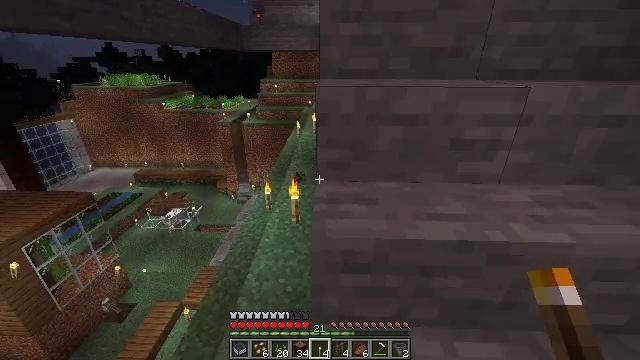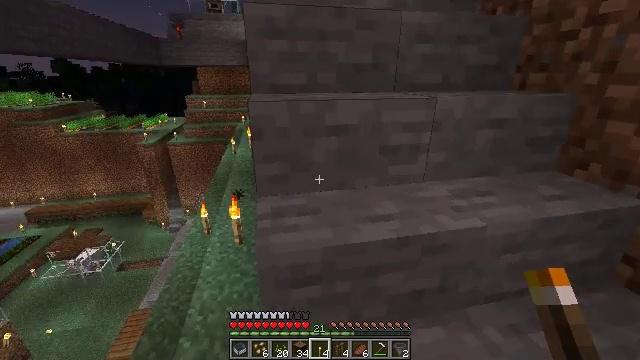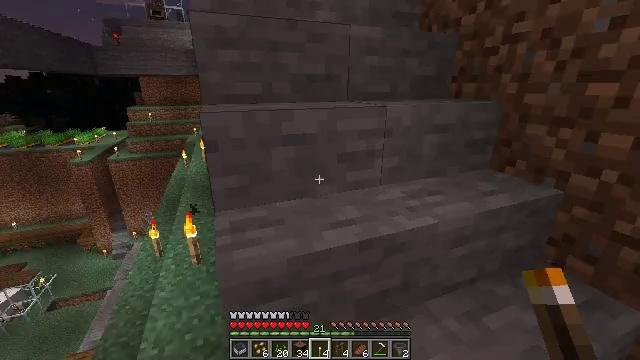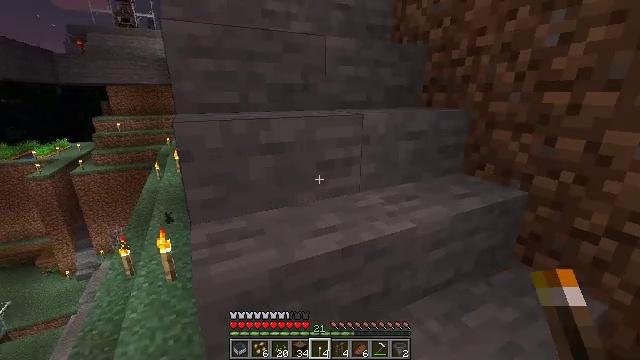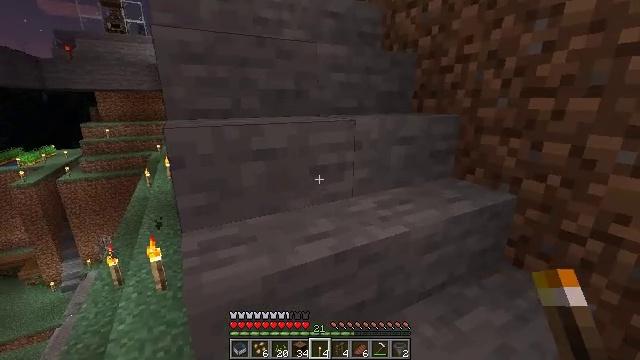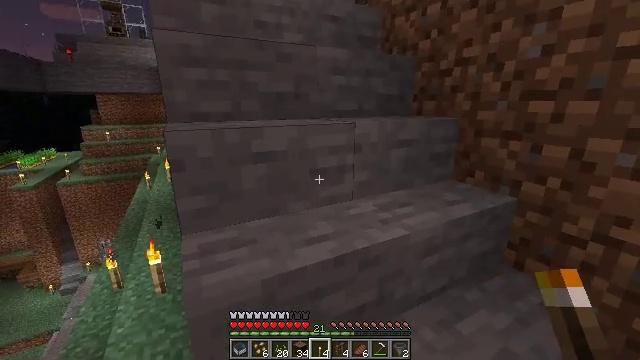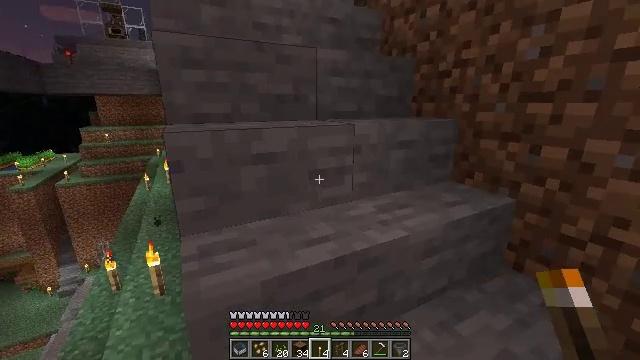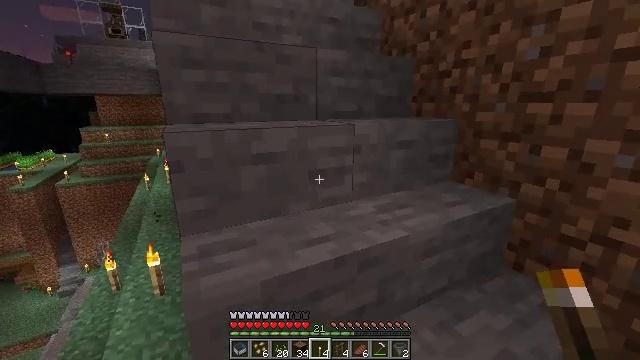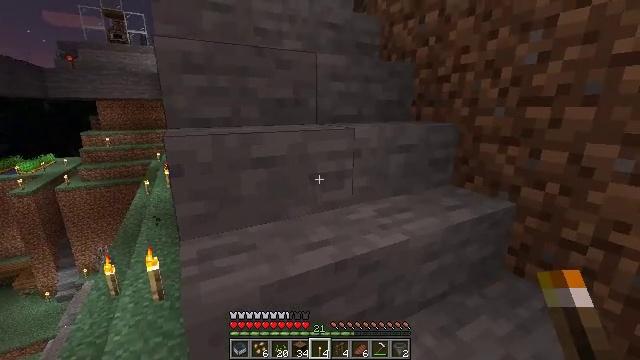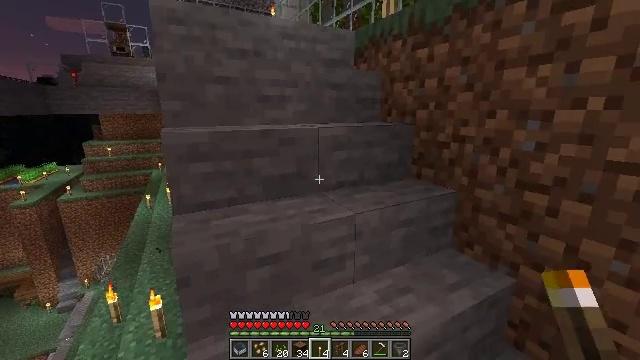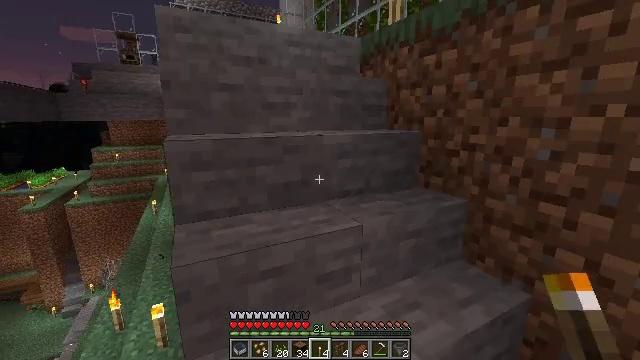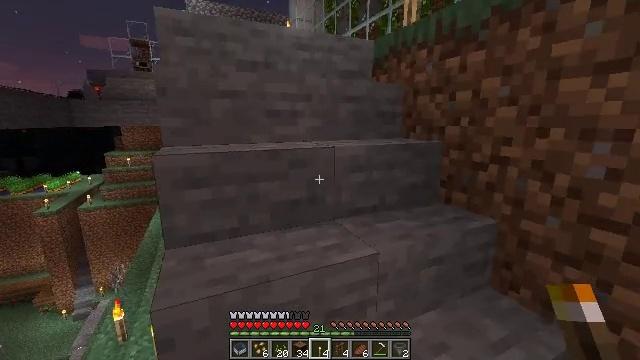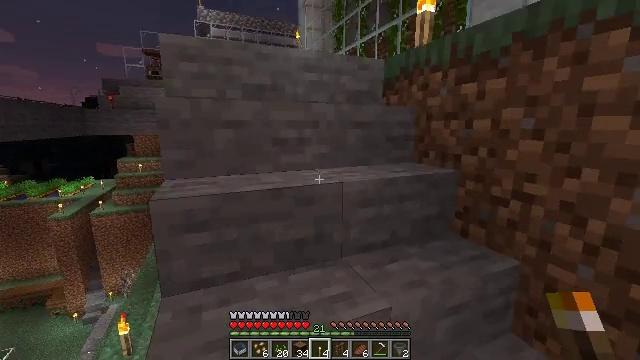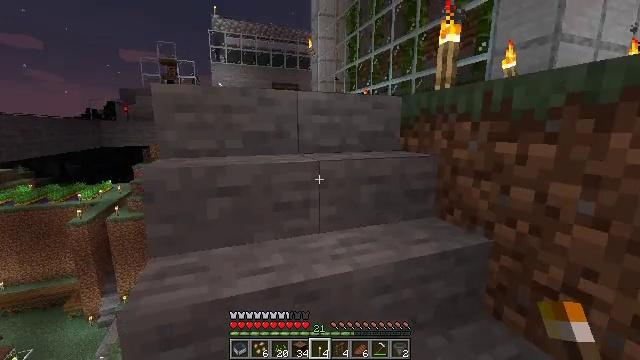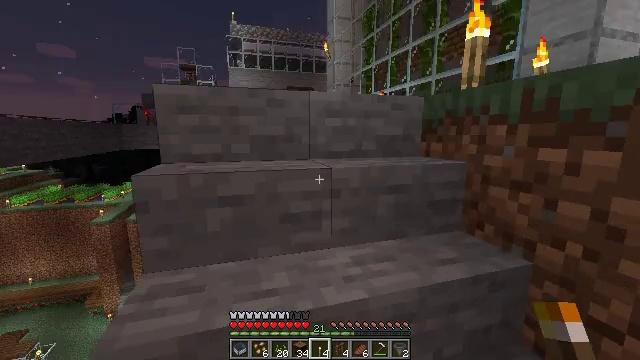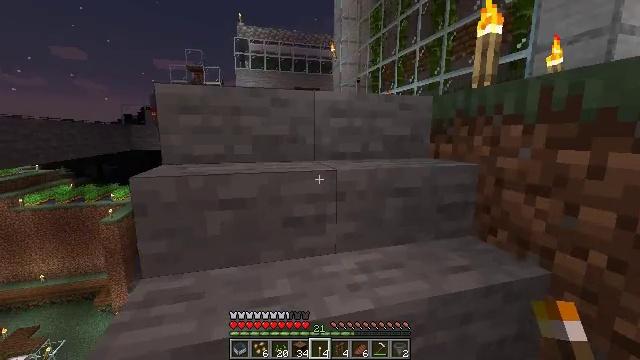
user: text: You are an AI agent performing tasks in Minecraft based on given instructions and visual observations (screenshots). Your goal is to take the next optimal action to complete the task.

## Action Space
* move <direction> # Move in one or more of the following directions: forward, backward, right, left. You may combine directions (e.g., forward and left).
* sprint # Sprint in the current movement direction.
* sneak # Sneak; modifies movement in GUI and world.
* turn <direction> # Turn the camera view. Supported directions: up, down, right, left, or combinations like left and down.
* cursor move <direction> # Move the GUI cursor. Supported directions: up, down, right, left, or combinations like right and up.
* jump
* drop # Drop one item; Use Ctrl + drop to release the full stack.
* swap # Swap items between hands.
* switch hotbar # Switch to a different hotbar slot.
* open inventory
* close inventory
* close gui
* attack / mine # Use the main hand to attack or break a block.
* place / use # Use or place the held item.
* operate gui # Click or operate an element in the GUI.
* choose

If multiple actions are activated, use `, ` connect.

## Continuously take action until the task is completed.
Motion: motion action
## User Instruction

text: Harvest beetroots from the farm.
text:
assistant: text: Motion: turn right and up
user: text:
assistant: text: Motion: turn right and up
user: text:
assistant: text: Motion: turn right and up
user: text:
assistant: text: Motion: turn right and up
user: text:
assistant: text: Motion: no_op
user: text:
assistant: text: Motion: no_op
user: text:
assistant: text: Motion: no_op
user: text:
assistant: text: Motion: no_op
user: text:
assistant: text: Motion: move forward
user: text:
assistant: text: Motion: move forward, turn left and up
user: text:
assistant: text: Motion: move forward, turn left and up
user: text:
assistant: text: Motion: move forward, turn left and up
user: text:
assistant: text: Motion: move forward, turn left
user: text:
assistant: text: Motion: move forward, turn left
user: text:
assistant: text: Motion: move forward, turn left
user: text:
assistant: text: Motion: move forward
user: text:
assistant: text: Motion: no_op
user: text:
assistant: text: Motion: no_op
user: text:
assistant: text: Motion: no_op
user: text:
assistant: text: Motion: no_op
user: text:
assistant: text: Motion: close inventory
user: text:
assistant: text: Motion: close inventory
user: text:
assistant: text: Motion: close inventory
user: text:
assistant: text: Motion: close inventory
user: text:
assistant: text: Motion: no_op
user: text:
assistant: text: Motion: no_op
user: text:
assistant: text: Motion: no_op
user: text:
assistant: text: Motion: no_op
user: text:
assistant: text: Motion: no_op
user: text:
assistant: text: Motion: turn right